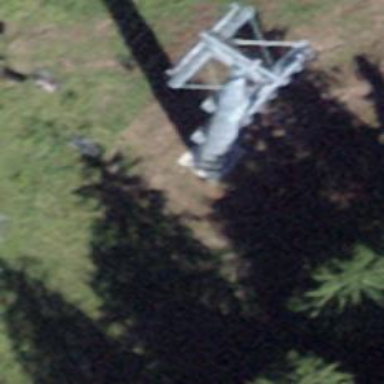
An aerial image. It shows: Pylon for aerialway.